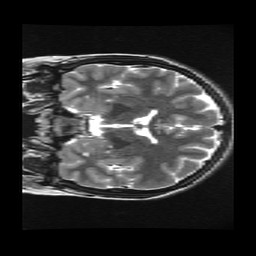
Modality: T2w
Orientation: coronal
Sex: female
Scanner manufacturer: ge
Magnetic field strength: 3 T
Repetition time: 5 s
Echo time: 0.1017 s